Question: Im trying to save multiple selected values form a multiple select field generated by the rails helper select.
'''
<div class="form-group">
<%= f.label :available_type, "Available in category" %><br>
<%= f.select :available_type, options_for_select(Setting.subscription_type, @terminal.available_type), { }, { class: "form-control", :multiple => true, :size => 5 } %>
</div>
'''
This renders like this (the selected value is from a previous attempt without the ":multiple => true" attribute that works perfectly):
'''
<select class="form-control" id="terminal_available_type" multiple="multiple" name="terminal[available_type][]" size="5">
<option value="Postpaid">Postpaid</option>
<option value="MBB">MBB</option>
<option selected="selected" value="Prepaid">Prepaid</option>
</select>
'''

Any help is appreciated. :)
I have tried putting 'serialize :available_type' in my Terminal model, dident change anything. :-/
I noticed that the multiple selcted field does not mark options as selected when i mark them. if i add Selected attributes manualy i get these parametres:
'''
{"utf8"=>"", "_method"=>"patch", "authenticity_token"=>"RrwWlKk8XlGeC+dTu/w6oSM68e9LcbUFJWTI+eRS9mI=", "terminal"=>{"inndate"=>"2015-01-13", "outdate"=>"", "brand_id"=>"2", "name"=>"iPhone 5c", "available_type"=>["", "MBB", "Prepaid"], "product_number"=>"3r2342", "ean_code"=>"", "navision_nb"=>"324234", "cost_price_map"=>"3200.0", "manual_price"=>"", "sales_info"=>"Just sell!"}, "commit"=>"Submit", "action"=>"update", "controller"=>"terminals", "id"=>"2"}
'''
The available_type field has the value '"available_type"=>["", "MBB", "Prepaid"]'
Im using rails 4.0.2 and here are my strong parametres:
'''
# Never trust parameters from the scary internet, only allow the white list through.
def terminal_params
params.require(:terminal).permit(:inndate, :outdate, :brand_id, :name, :product_number, :navision_nb, :cost_price_map, :manual_price, :sales_info, :available_type)
end
'''
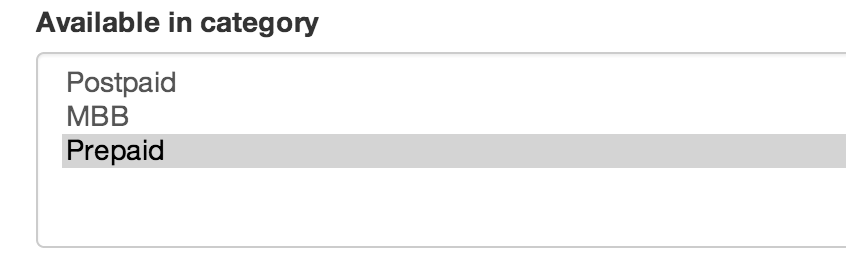
Answer: Finaly found the answer!
This problem was a combo of PG and Rails 4.
First i needed to convert the column from a string to a text column marked as array like so:
'''
class ChangeAvailableTypeOnTerminals < ActiveRecord::Migration
def up
change_column :terminals, :available_type, :text, array: true, default: []
end
def down
change_column :terminals, :available_type, :string
end
end
'''
Then i needed to treat the strong parametre as an array in the terminals controller like so:
'''
# Never trust parameters from the scary internet, only allow the white list through.
def terminal_params
params.require(:terminal).permit(:inndate, :outdate, {:available_type => []}, :brand_id, :name, :product_number, :navision_nb, :cost_price_map, :manual_price, :sales_info)
end
'''
To be more spesific:
Change from ':available_type' to '{:available_type => []}'
This solved the issue for me. :)